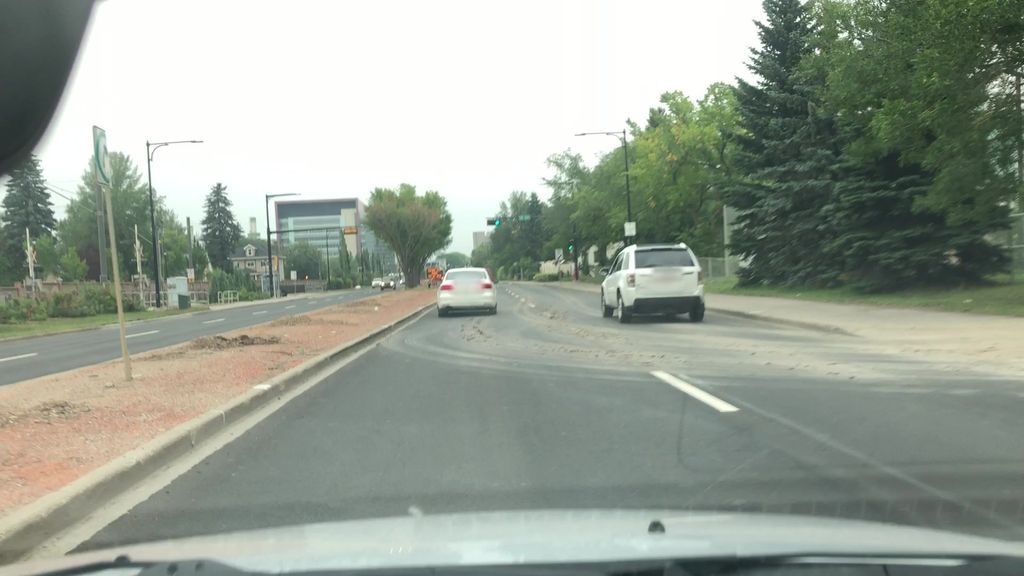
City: edmonton